Interaction volume radius: 10 \u00c5
Interaction volume height: 25 \u00c5
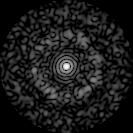
Disorder parameter: 0.8363